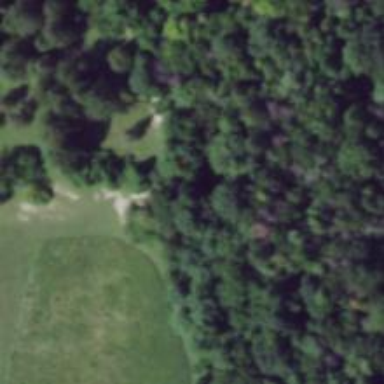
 perfect for leisurely sports activities."